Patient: sex F, age 34
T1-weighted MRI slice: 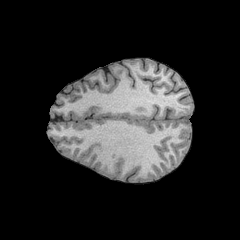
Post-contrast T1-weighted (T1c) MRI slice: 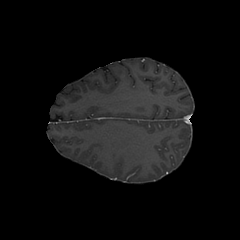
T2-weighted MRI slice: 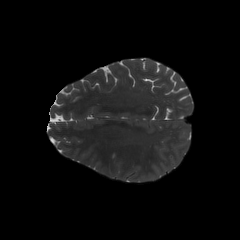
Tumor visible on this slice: no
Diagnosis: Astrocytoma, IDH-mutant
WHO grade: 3